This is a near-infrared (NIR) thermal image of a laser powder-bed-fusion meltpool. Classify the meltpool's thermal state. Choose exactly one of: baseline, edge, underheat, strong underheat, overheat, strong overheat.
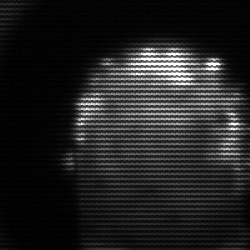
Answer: baseline